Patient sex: F
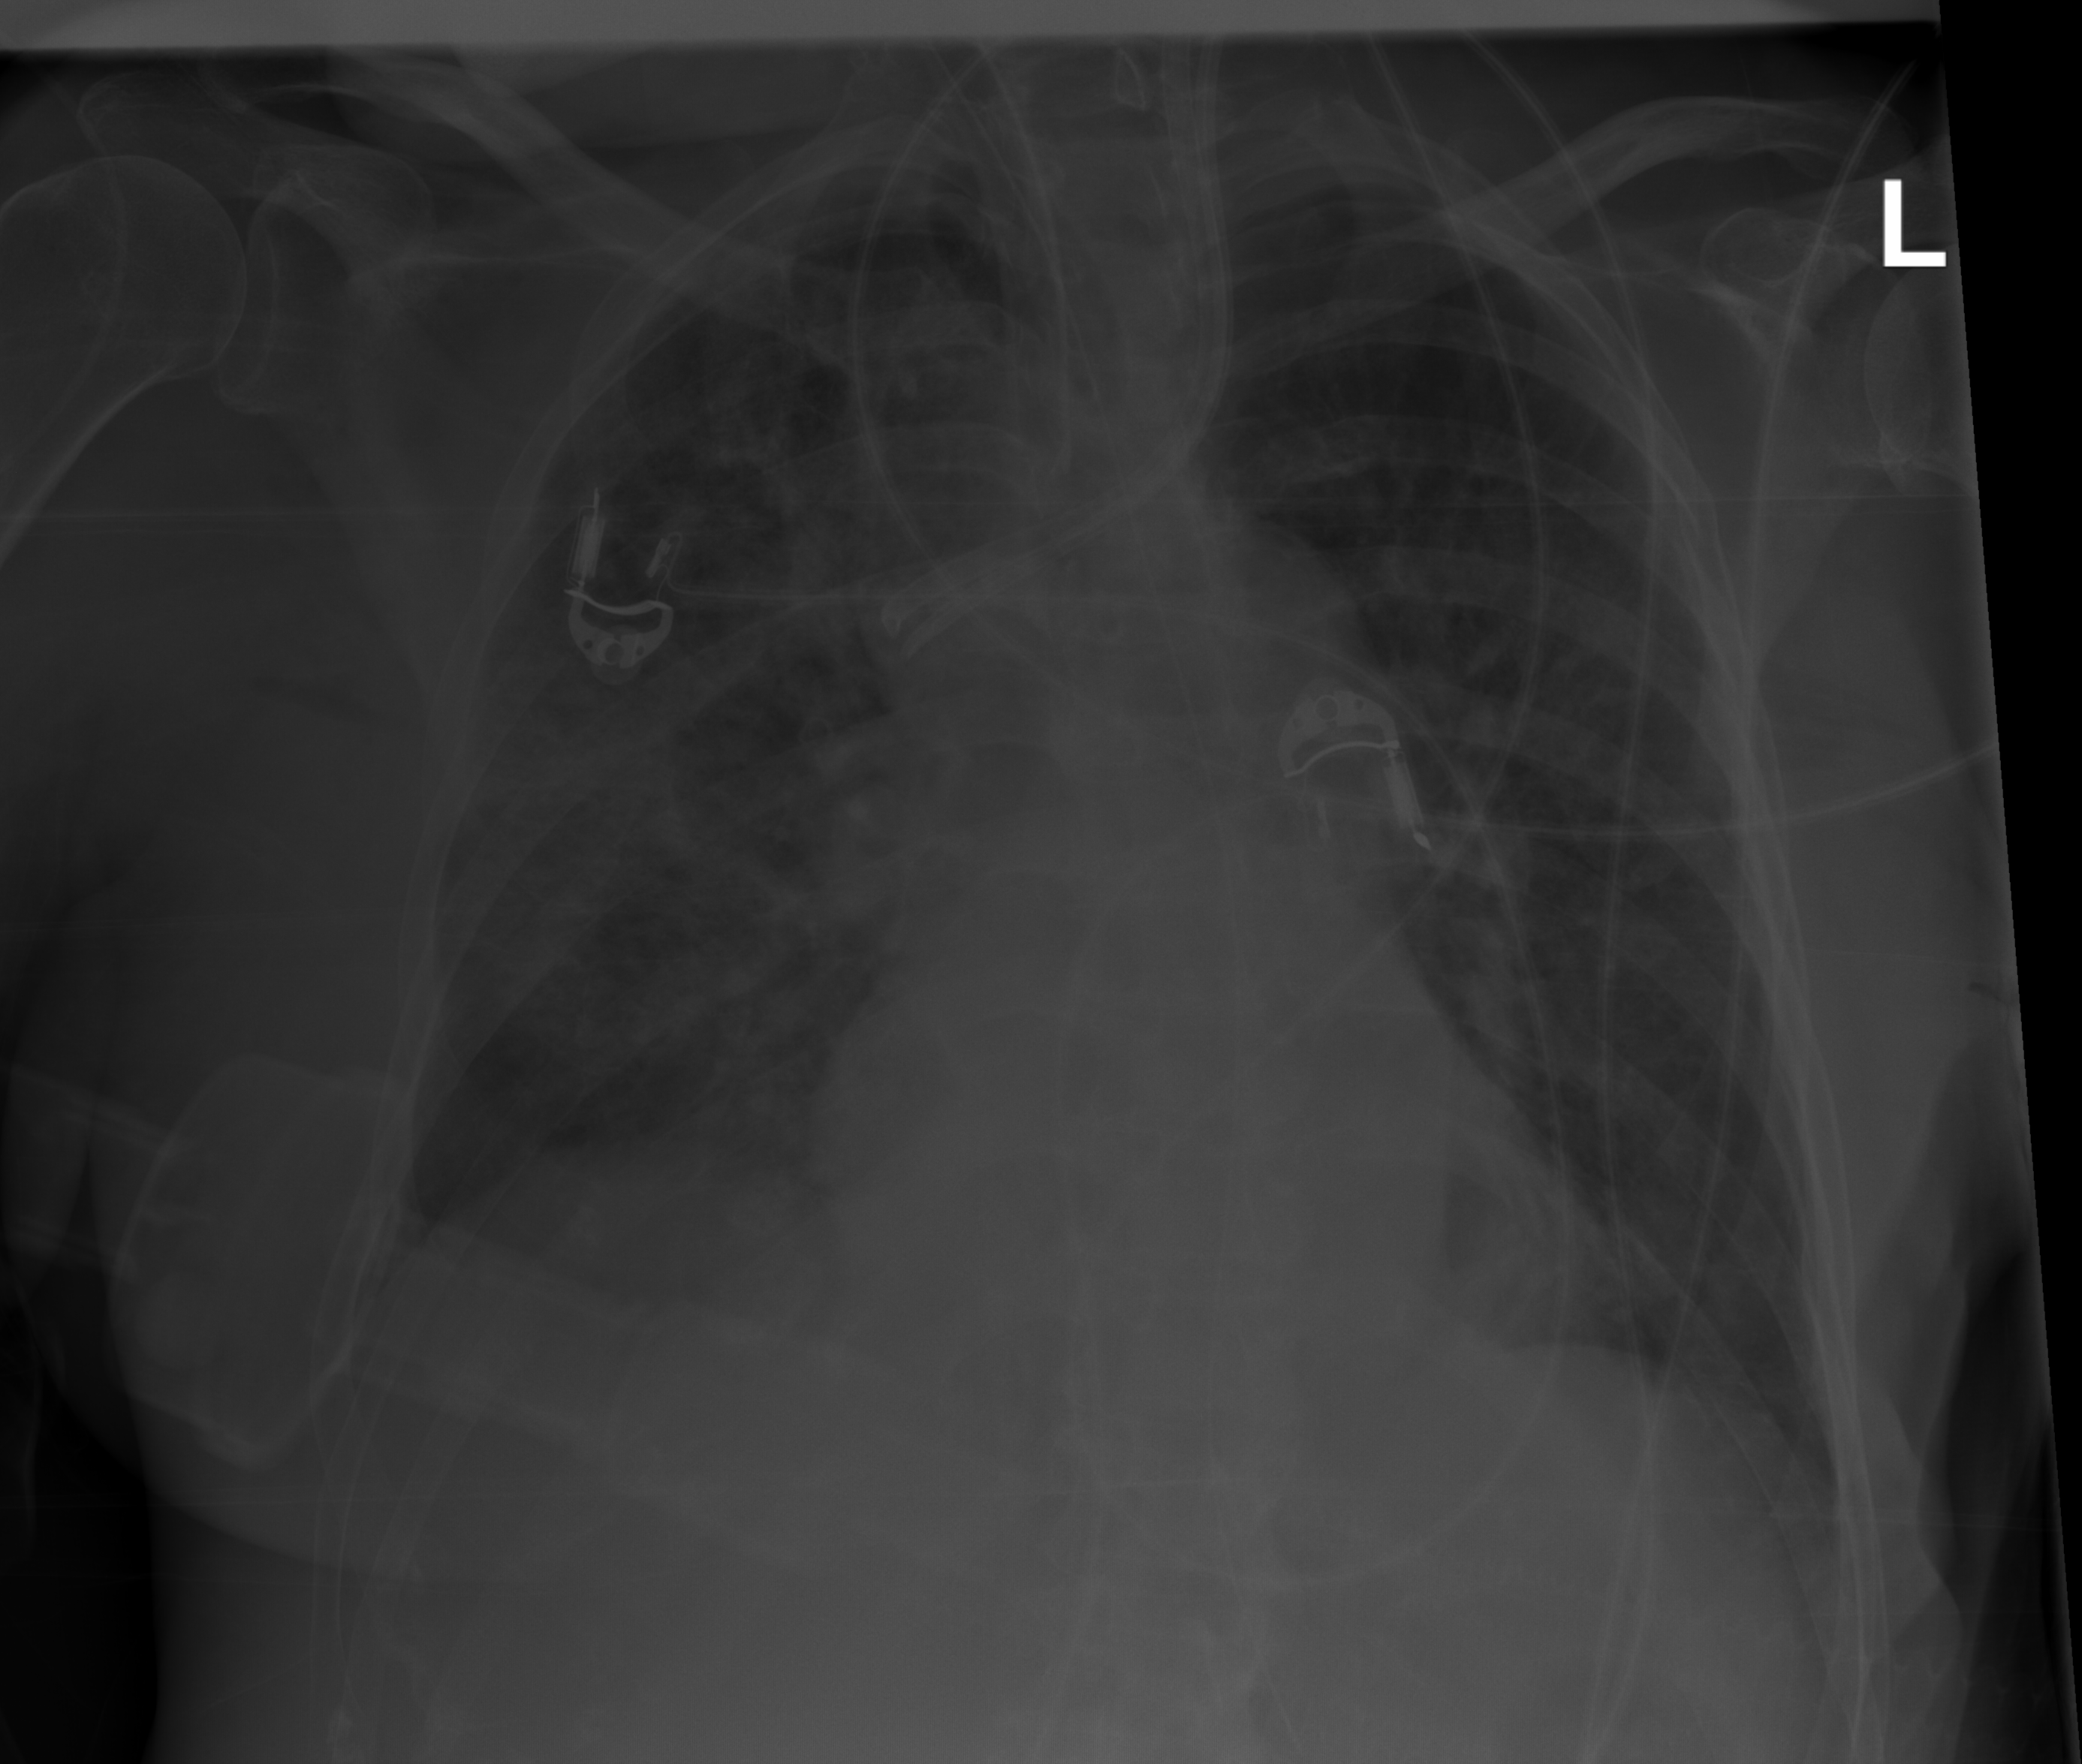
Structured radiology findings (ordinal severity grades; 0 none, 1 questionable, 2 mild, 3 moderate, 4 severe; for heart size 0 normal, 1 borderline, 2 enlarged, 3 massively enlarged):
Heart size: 2
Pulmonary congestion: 2
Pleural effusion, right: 0
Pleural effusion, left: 0
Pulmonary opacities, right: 3
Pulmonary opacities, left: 1
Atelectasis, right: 0
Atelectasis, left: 2